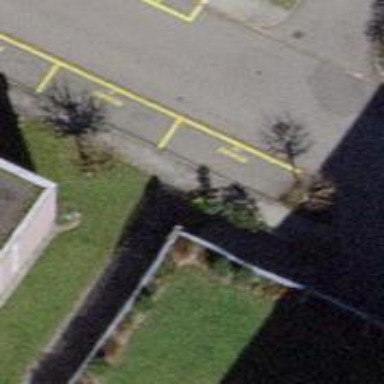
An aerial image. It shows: Road with steps.